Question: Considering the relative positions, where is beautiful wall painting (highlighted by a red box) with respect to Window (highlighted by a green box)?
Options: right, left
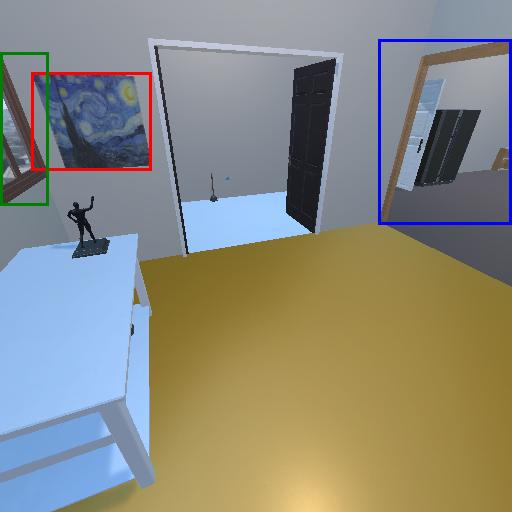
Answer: right